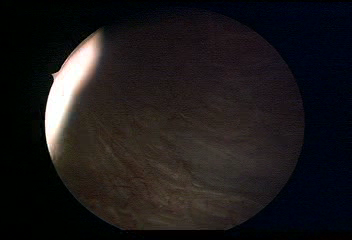
Modality: WLC
Class: Normal mucosa
Bladder cancer association: No